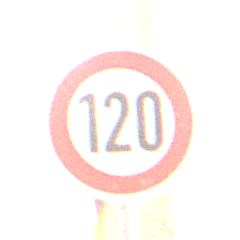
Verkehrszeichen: Geschwindigkeit120
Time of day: SunriseSunset
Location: Roofed (Suburban)
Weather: Clear
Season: NotSpecified
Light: Natural